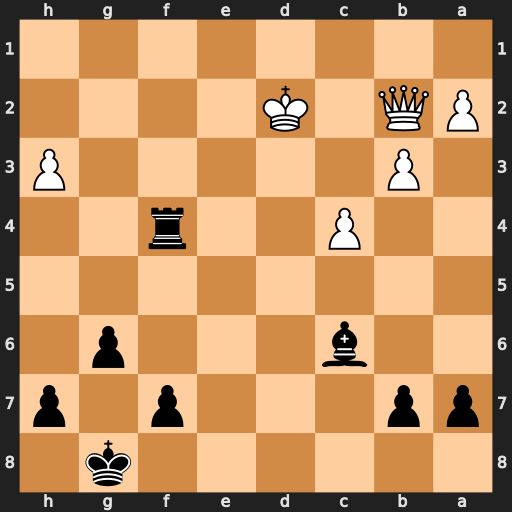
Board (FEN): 6k1/pp3p1p/2b3p1/8/2P2r2/1P5P/PQ1K4/8
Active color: b
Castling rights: -
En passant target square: -
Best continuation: Rf2+ Kc3 Rxb2